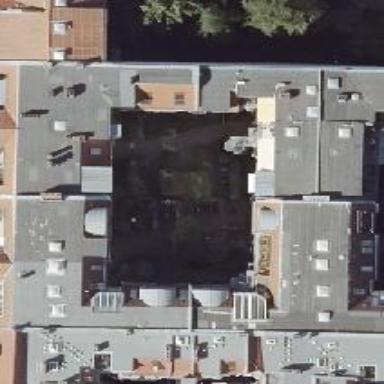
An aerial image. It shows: Residential building with unique double saltbox roof shape.